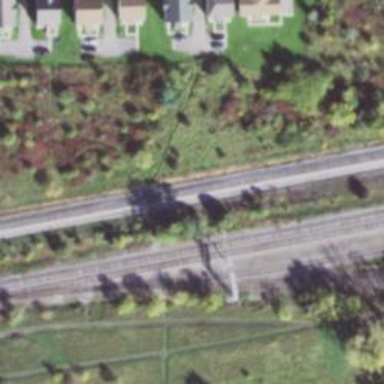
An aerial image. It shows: Railway signal.